Question: For a small sales related application, we designed database using logical data model. Come to the stage to convert in to physical model. While creating table in SQL Server Management Studio Express, according to our logical data model, we need to combine two attributes to form unique id. Is it possible to combine two primary keys and set it?
But while observing Northwind Sample, we found that in the 'ORDER DETAILS' table, we can see two primary keys 'Order Id' & 'Product Id'. And according to rule table can't have two primary keys. So how it happened in Northwind?
In my case how should I set two columns in my table to make it as two primary keys?
Someone gave suggestion like
>
Will this work ??
Edit ;
now my table have 2 PK's in the SSMS . is it valid or it is just a combinationof 2 pks
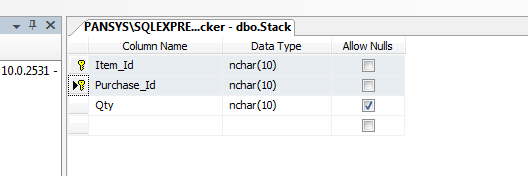
Answer: The easiest way would be to use a T-SQL command in SSMS Express rather than trying to use the visual designers.....
Once you've designed and created your table, try something like this:
'''
ALTER TABLE dbo.YourTableNameHere
ADD CONSTRAINT PK_YourTableNameHere
PRIMARY KEY(Item_Id, Purchase_Id)
'''